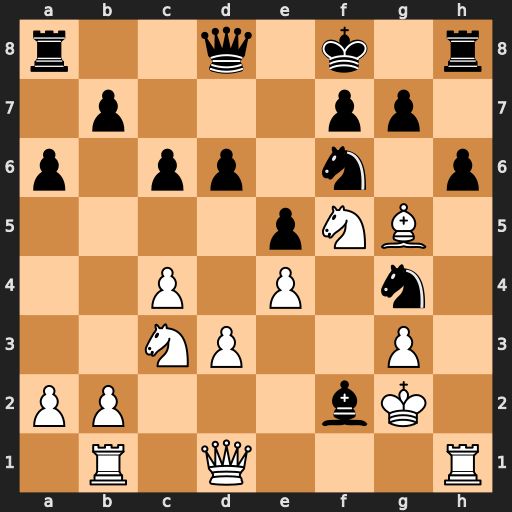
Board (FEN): r2q1k1r/1p3pp1/p1pp1n1p/4pNB1/2P1P1n1/2NP2P1/PP3bK1/1R1Q3R
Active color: w
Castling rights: -
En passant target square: -
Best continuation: Bxf6 Nxf6 Kxf2